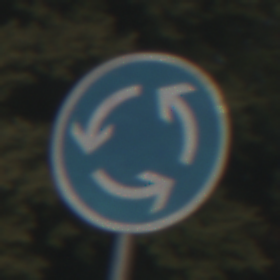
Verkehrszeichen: Kreisverkehr
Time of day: SunriseSunset
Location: Outdoor (Nature)
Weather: PartlyCloudy
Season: NotSpecified
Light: Natural